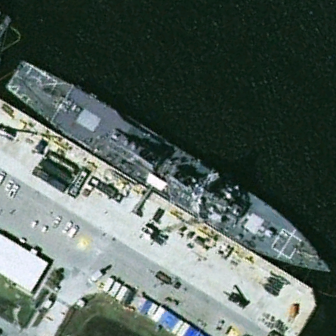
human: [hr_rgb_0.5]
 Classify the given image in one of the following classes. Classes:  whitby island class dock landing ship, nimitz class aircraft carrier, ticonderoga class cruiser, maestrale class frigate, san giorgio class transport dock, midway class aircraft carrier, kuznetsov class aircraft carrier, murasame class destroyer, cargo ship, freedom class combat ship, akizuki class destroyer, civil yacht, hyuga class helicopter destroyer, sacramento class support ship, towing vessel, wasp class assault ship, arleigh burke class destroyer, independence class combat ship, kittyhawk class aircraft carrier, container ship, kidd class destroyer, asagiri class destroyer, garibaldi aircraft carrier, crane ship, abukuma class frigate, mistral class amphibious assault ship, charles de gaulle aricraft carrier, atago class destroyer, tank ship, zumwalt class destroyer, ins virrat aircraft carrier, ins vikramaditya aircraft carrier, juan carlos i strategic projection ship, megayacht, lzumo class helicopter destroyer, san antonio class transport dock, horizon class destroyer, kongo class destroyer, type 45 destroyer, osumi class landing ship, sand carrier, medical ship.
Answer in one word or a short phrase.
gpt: Arleigh Burke class destroyer